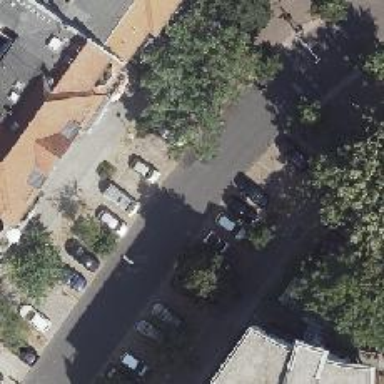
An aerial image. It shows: Residential road with asphalt surface and separate sidewalks. Cars are parked on the street perpendicular to the road.